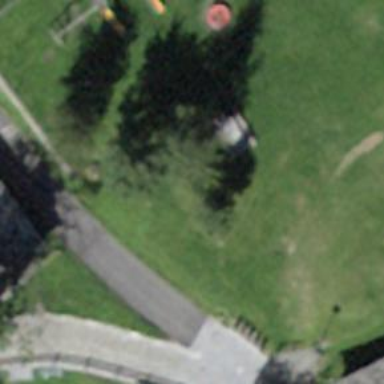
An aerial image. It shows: Picnic table located in leisure land area.